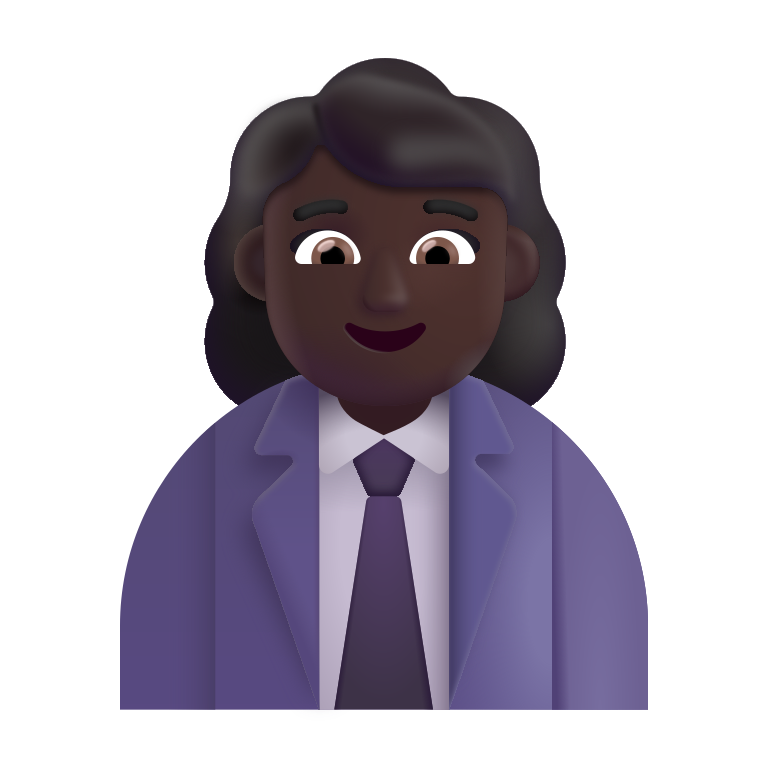
woman office worker color dark